Field crop: maize
Growth stage: 1
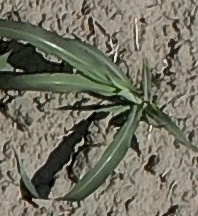
Species: sorghum